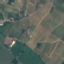
Land use / land cover class: PermanentCrop